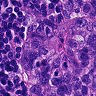
Metastatic tissue present: yes